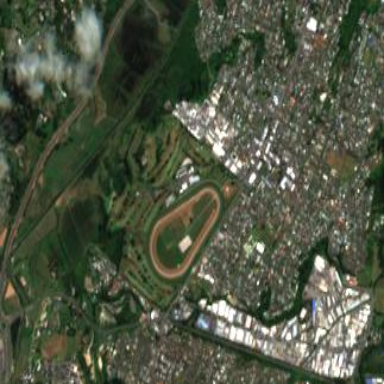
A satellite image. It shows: Park known for horse racing.